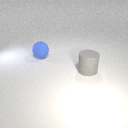
large blue rubber sphere to the left of large gray rubber cylinder